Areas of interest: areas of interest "Cultural Palace"
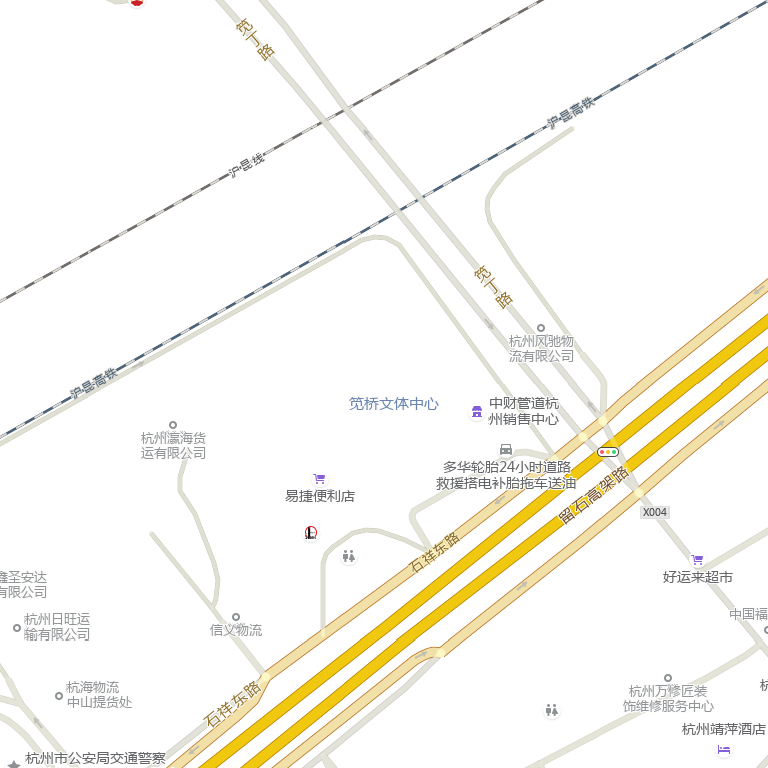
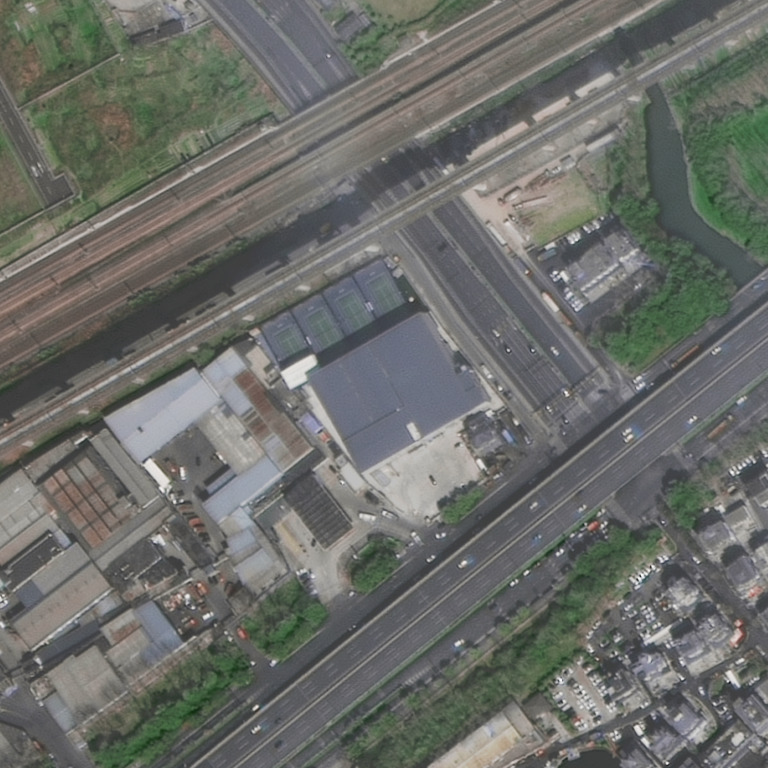